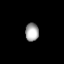
Tissue: lung
Cell type: Endothelial cells
Senescence score: 0.5893
Nuclear area (px): 238
Mean DAPI intensity: 167.185